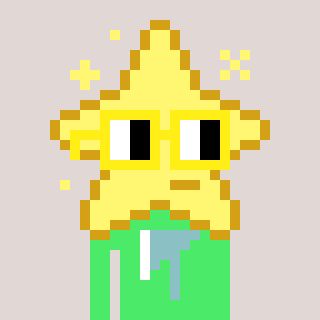
a pixel art character with square yellow glasses, a star-shaped head and a teal-colored body on a warm background